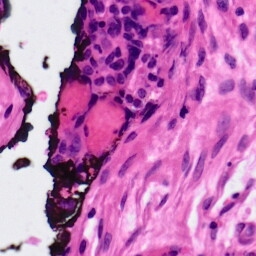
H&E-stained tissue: Ovarian